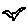
Label: bird